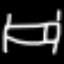
Label: bed